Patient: sex F, age 69
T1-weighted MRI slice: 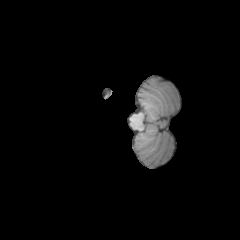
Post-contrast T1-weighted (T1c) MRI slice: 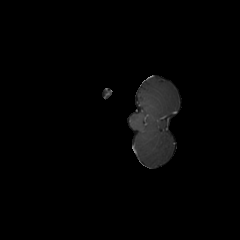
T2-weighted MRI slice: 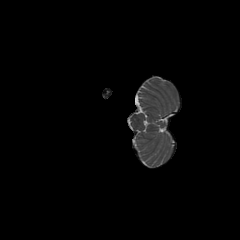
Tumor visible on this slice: yes
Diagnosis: Astrocytoma, IDH-wildtype
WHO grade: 2